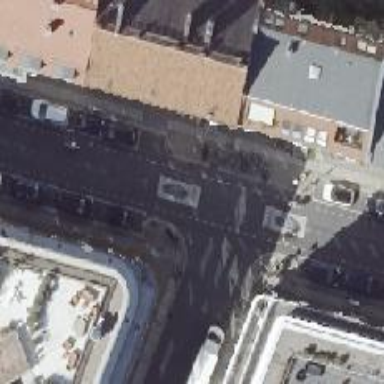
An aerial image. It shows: Asphalt footpath with unmarked crossing.